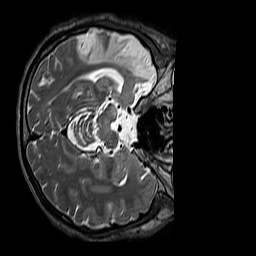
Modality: T2w
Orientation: axial
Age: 58
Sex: male
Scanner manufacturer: siemens
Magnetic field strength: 3 T
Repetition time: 3.2 s
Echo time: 0.212 s